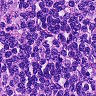
Metastatic tissue present: no